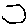
Label: hexagon